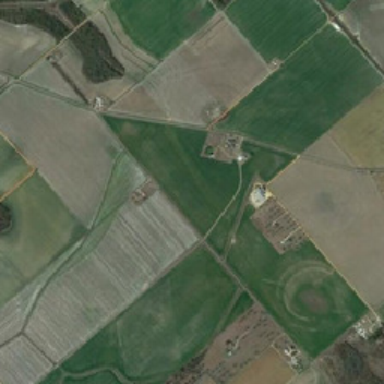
Several green and grey farmlands are distributed on both sides of the highway .